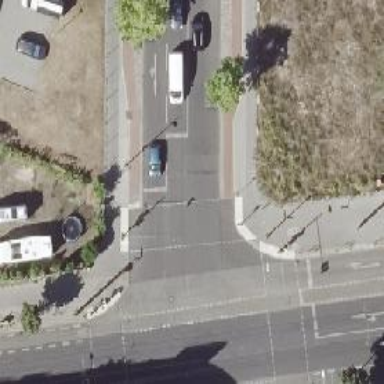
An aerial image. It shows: Road with "give way" sign.